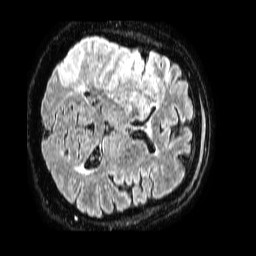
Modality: FLAIR
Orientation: axial
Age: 69
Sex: male
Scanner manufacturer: philips
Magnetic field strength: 1.5 T
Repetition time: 4.8 s
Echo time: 0.3 s